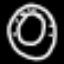
Label: donut